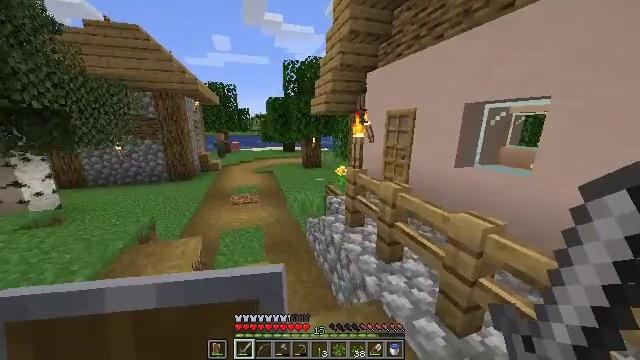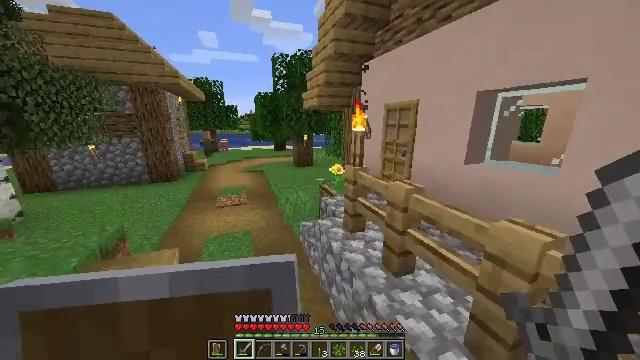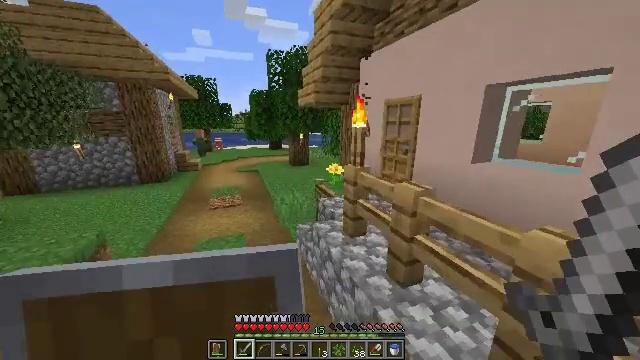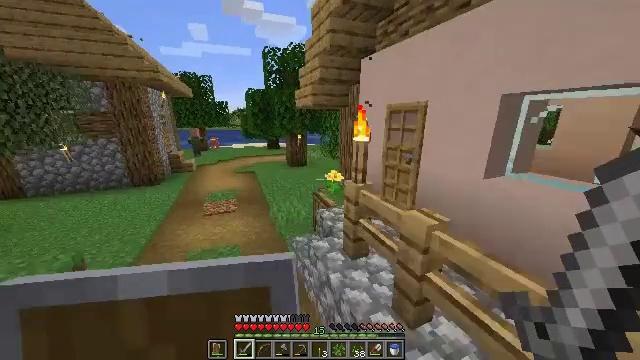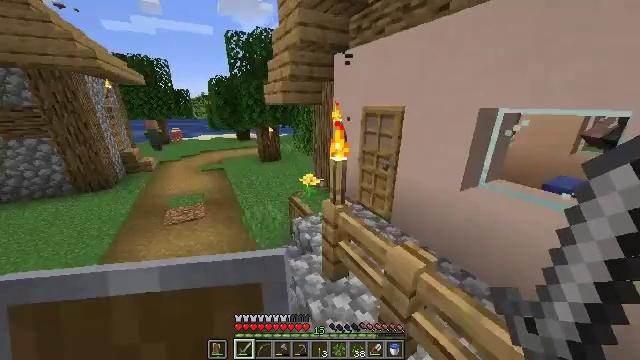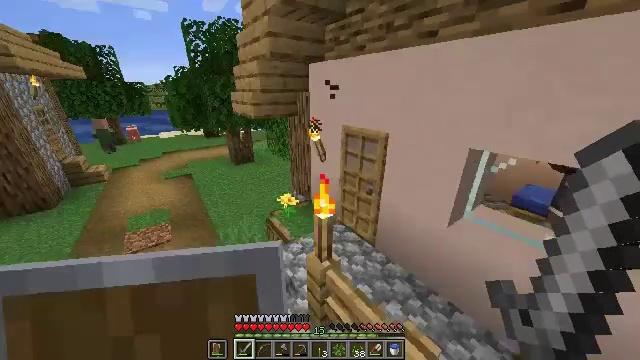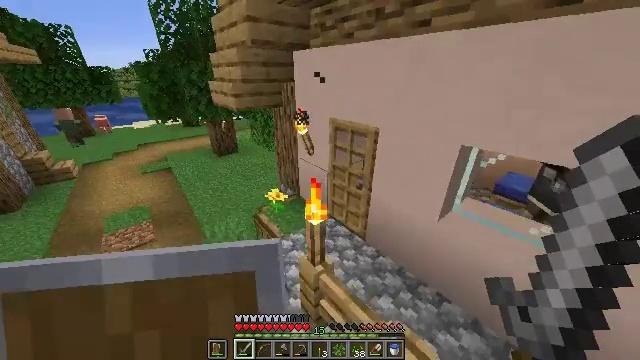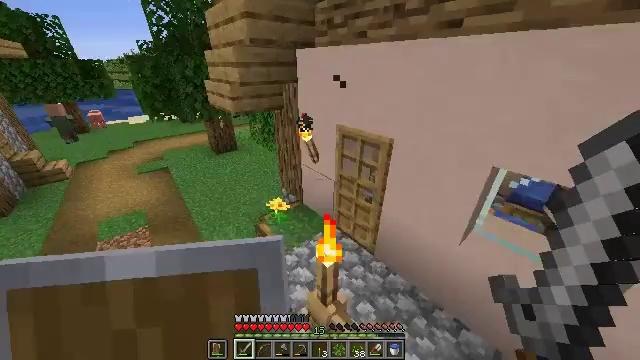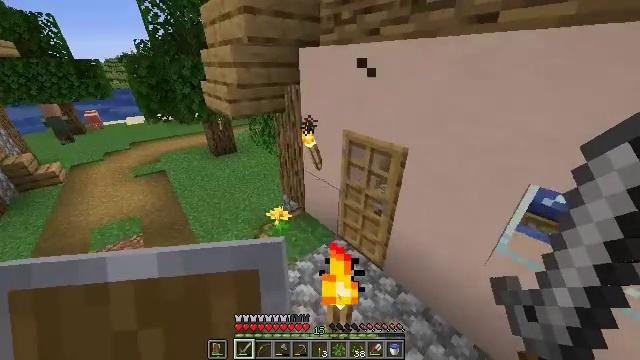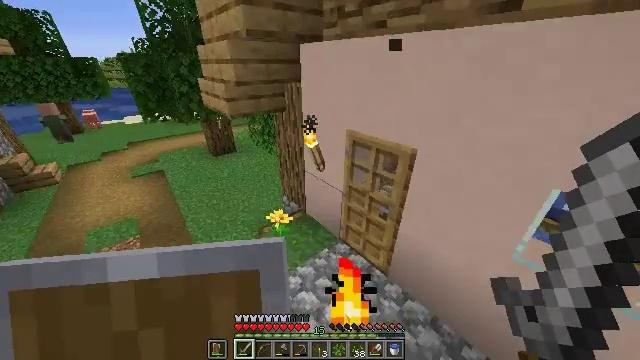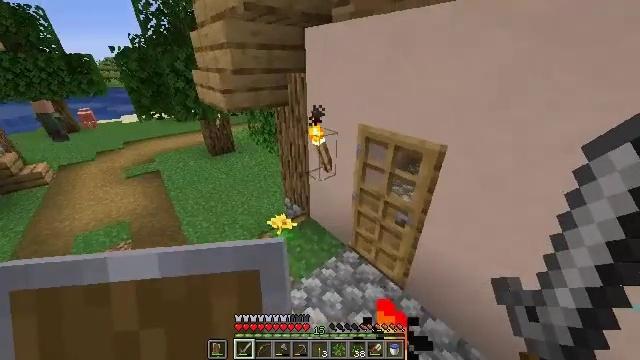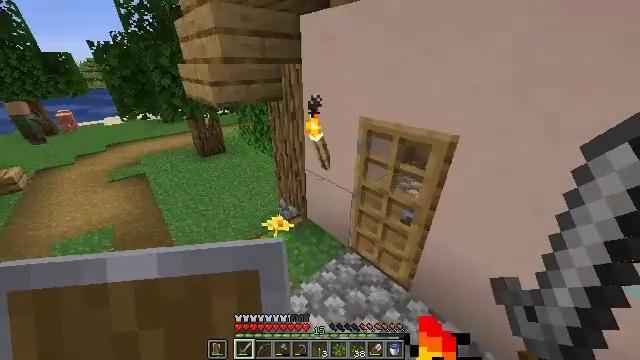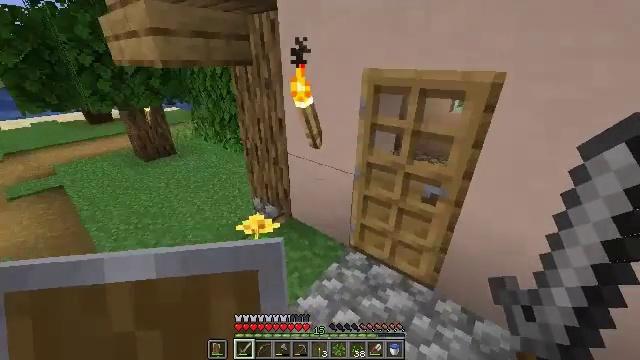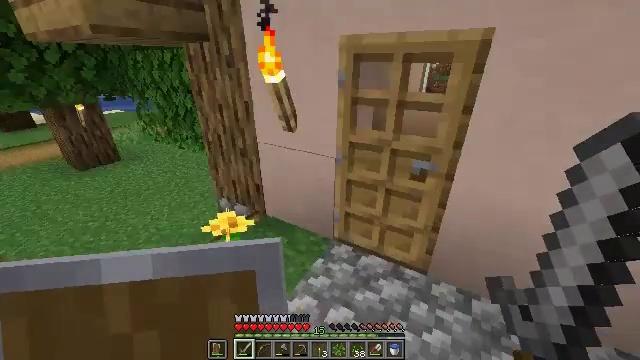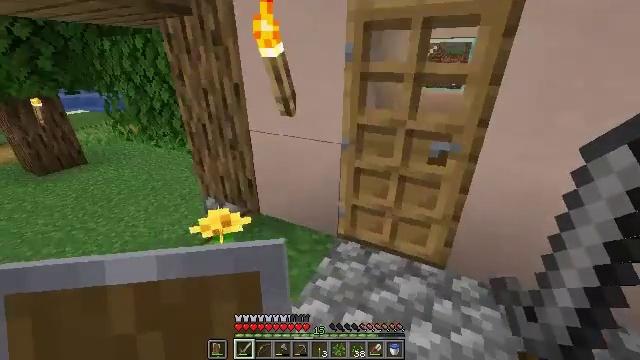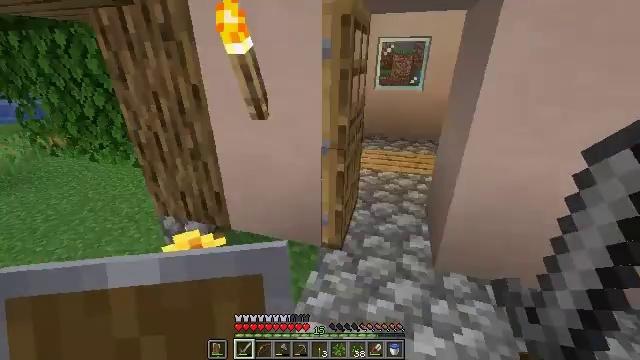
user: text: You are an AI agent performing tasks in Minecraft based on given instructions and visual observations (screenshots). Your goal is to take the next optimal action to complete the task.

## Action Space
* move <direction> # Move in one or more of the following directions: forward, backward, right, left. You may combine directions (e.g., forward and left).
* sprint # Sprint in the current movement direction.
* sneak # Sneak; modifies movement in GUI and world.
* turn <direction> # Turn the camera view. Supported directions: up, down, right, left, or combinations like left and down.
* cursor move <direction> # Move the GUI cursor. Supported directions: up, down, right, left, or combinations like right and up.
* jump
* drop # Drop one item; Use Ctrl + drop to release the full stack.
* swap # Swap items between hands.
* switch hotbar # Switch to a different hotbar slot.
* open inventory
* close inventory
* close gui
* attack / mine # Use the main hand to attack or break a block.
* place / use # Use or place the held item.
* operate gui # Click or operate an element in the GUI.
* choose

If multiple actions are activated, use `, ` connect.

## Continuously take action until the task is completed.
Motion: motion action
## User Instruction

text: Smelt clay in the furnace to get a brick.
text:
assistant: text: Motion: move forward, turn right
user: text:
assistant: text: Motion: move forward, turn right
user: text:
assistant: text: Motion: move forward, jump
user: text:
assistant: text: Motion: move forward, turn right and down, jump
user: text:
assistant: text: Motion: move forward, turn right and down, jump
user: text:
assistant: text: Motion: move forward, turn right and down
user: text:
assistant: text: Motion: move forward, turn down
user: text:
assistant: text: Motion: move forward
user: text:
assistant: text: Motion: move forward
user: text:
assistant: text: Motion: move forward
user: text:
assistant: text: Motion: move forward, turn right
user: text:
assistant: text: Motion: move forward, turn right and up
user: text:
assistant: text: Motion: move forward, turn right
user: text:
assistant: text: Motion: move forward, turn right
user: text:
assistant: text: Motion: move forward, turn right, use / place
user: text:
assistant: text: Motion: move forward, turn right and up, use / place
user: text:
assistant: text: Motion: move forward, turn right, use / place
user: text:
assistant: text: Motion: move forward, turn right and up
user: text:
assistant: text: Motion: move forward
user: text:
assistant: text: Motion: move forward
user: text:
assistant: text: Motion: move forward
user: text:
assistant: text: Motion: move forward and move right
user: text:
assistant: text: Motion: move forward and move right, turn left and down
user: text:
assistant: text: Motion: move forward and move left, turn left and down
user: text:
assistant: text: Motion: move forward and move left
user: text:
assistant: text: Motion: move forward and move left
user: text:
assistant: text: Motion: move forward and move left, turn right
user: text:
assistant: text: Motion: move forward and move left, turn right and down
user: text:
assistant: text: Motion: move forward, turn right and up
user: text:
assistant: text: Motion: move forward and move left, turn right and up